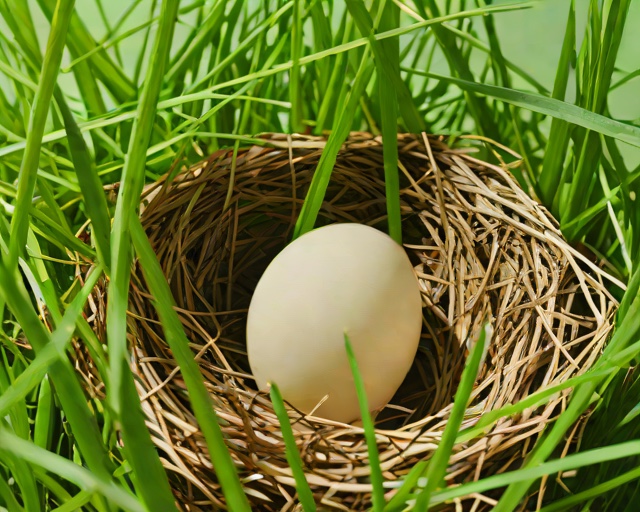
Category: Easter